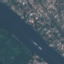
Land use / land cover class: River